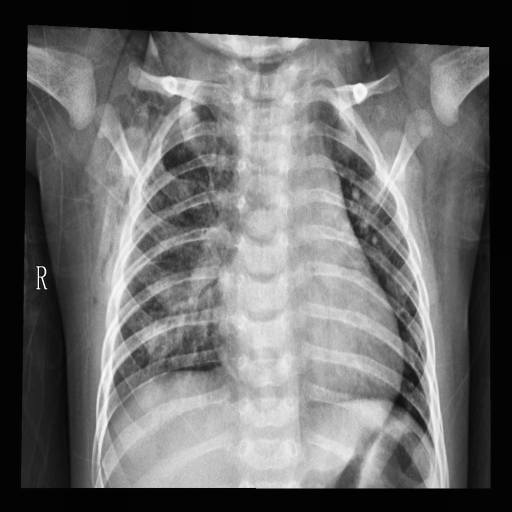
Finding: PNEUMONIA